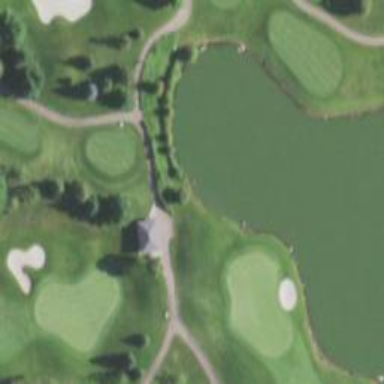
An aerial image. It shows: Path for golf carts.